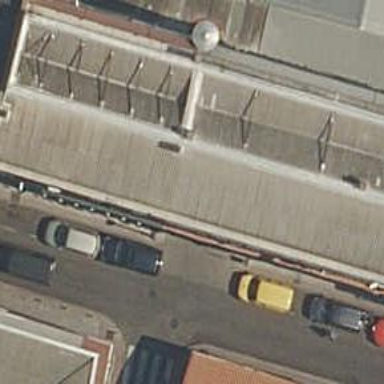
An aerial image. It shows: Post office.